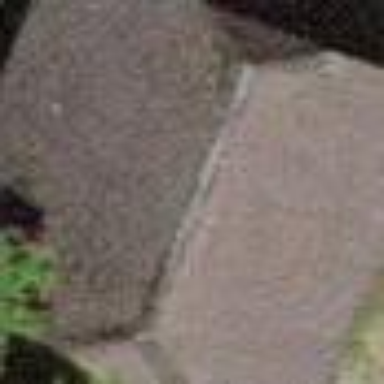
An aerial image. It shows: Rural barn.